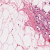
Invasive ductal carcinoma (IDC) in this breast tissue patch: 0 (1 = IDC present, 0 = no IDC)